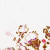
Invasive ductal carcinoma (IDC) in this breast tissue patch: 0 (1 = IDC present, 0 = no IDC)